Question: I Wear several days trying to solve the following problem but I have not gotten anything :(

I have a viewController with a UIScrollView and some subViews, I'm adding some of them by interface builder and others by code. When I call the method for push the next viewController, the current view breaks and still broken when I pop it.
I've tried to remove Autolayout setting from Storyboard but still not working.
I'm setting the frames of the views programmatically and I move the content offset of the scrollView for make the animation.
I'm calling this method in viewWillAppear:
'''
- (void)prepareQuestion
{
int nextYposition;
// Question
NSString *q = [self.theQuestion getQuestionTextForLanguage:lang];
NSString *badText = [self.theQuestion getInfTextForLanguage:lang];
NSString *goodText = [self.theQuestion getSupTextForLanguage:lang];
self.answer.questionID = self.theQuestion.questionID;
if (whiteStyle) {
question = [[NPSQuestionViewController alloc] initWithQuestion:q AndStyle:kNPSQuestionStyleWhite];
} else {
question = [[NPSQuestionViewController alloc] initWithQuestion:q AndStyle:kNPSQuestionStyleOther];
}
question.view.center = CGPointMake(self.view.center.x, self.view.center.y - 50);
[self addChildViewController:question];
[self.scrollView addSubview:question.view];
nextYposition = question.view.frame.origin.y + question.view.frame.size.height;
int questionHeight = 0; // Guardamos el alto dependiendo del tipo de control
if (self.sliderStyle) {
// Slider test
if (whiteStyle) {
NPSSliderViewControl = [[NPSSliderViewController alloc] initWithStyle:kNPSSliderViewStyleWhite];
} else {
NPSSliderViewControl = [[NPSSliderViewController alloc] initWithStyle:kNPSSliderViewStyleOther];
}
NPSSliderViewControl.iconSet = [[[OpinatManager sharedInstance] campanya] tipoIconos];
[NPSSliderViewControl setBadText:badText andGoodText:goodText];
[self addChildViewController:NPSSliderViewControl];
[self.scrollView addSubview:NPSSliderViewControl.view];
NPSSliderViewControl.delegate = self;
CGRect frame = NPSSliderViewControl.view.frame;
[NPSSliderViewControl.view setFrame:CGRectMake(0, nextYposition, frame.size.width, frame.size.height)];
questionHeight = frame.size.height - 33; // 33 es el valor de la parte que desaparece del control
} else {
// Control
if (whiteStyle) {
NPSBtnViewControl = [[NPSBtnViewController alloc] initWithStyle:kNPSBtnViewStyleWhite];
} else {
NPSBtnViewControl = [[NPSBtnViewController alloc] initWithStyle:kNPSBtnViewStyleOther];
}
NPSBtnViewControl.iconSet = [[[OpinatManager sharedInstance] campanya] tipoIconos];
[NPSBtnViewControl setBadText:badText andGoodText:goodText];
[self addChildViewController:NPSBtnViewControl];
[self.scrollView addSubview:NPSBtnViewControl.view];
NPSBtnViewControl.delegate = self;
CGRect frame = NPSBtnViewControl.view.frame;
[NPSBtnViewControl.view setFrame:CGRectMake(0, nextYposition, frame.size.width, frame.size.height)];
questionHeight = frame.size.height - 58; // 60 es el valor de la parte que desaparece del control
}
nextYposition += questionHeight;
// Motives question
if (whiteStyle) {
motivesQuestion = [[NPSQuestionViewController alloc] initWithQuestion:self.insatisfactionTitle AndStyle:kNPSQuestionStyleWhite];
} else {
motivesQuestion = [[NPSQuestionViewController alloc] initWithQuestion:self.insatisfactionTitle AndStyle:kNPSQuestionStyleOther];
}
CGRect secondQuestionFrame = motivesQuestion.view.frame;
secondQuestionFrame.origin.y = nextYposition;
motivesQuestion.view.frame = secondQuestionFrame;
motivesQuestion.view.alpha = 0;
[self.scrollView addSubview:motivesQuestion.view];
motivesQuestion.view.tag = 22;
questionHeight = motivesQuestion.view.frame.size.height;
nextYposition += questionHeight;
// Setting up table Y position. Only works if I setted in viewDidAppear
nextPosition = nextYposition;
resetPosition = nextYposition;
// Ajustamos la tableView
self.tableMotives.alpha = 0;
}
'''
Any ideas? thanks!
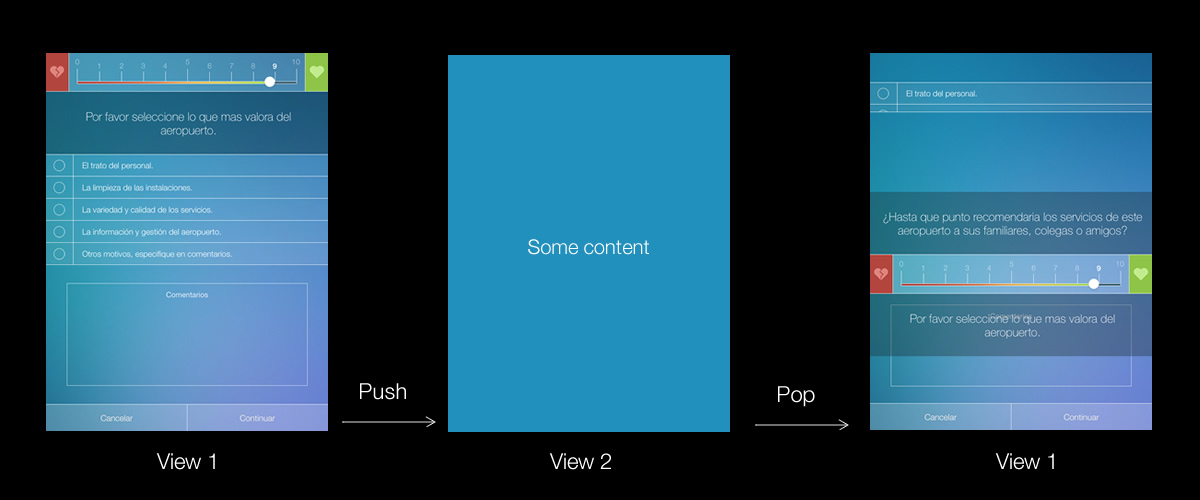
Answer: If you're using auto-layout you should basically never be setting the view frames directly. Instead, you should be setting up your constraints so that everything is automatically placed in the correct place and using an '@property' to hold 'special' references to selected constraints. These 'special' constraints are ones that control the overall position of other content on the screen and they work by having a <URL>.
When you want to perform some animation to change where everything is on the screen, use a 'UIView' animation block and modify only the 'constant's on your constraints.
If you want to reset, again modify the 'constant's on your constraints.